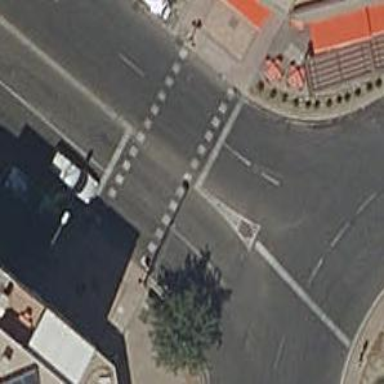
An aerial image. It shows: Road with traffic signals for signaling.